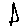
Label: triangle